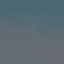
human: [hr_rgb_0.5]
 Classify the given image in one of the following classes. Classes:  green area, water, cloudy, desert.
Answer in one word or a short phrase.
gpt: water